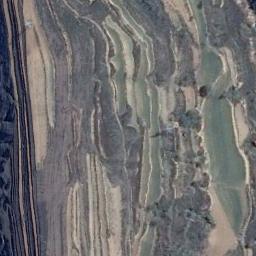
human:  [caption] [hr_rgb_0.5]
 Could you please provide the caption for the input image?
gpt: Half of the terraces are full of crops, and the other half are empty .

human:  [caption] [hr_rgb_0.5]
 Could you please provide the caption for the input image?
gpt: The bare and green terrace is next to some trees .

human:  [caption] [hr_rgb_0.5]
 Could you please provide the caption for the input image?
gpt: A large layer of brown and green mixed terraces .

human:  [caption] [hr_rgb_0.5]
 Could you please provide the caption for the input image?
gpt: There are many green plants on the terrace .

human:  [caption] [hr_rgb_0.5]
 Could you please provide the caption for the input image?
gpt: There are green meadows beside the terraces .